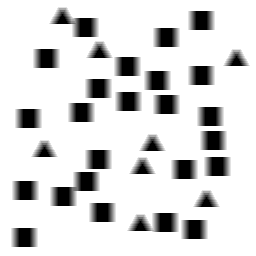
Squares: 24
Triangles: 8
Stars: 0
Total shapes: 32